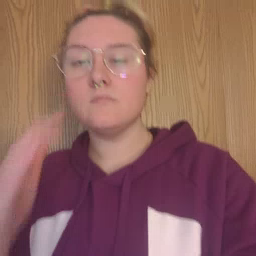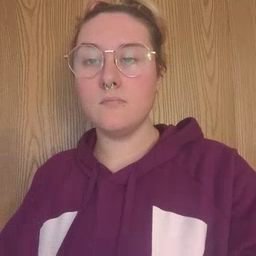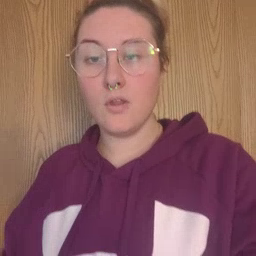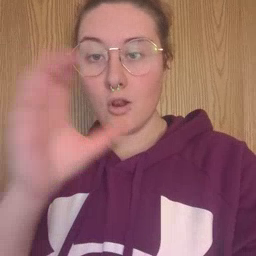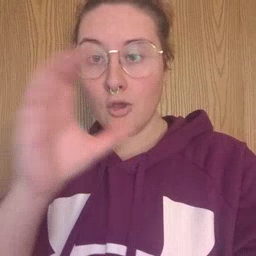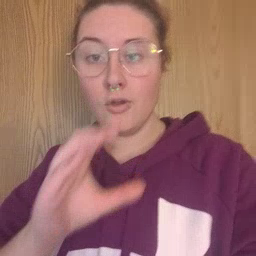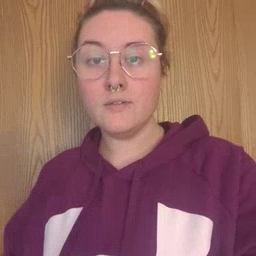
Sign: look